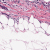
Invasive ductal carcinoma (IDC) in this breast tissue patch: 1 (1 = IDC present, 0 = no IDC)